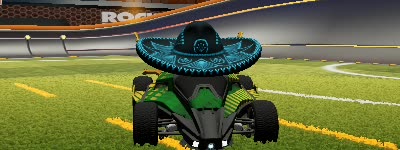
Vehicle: aftershock